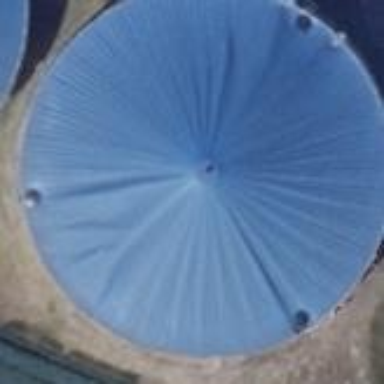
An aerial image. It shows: Storage tank that is man-made.